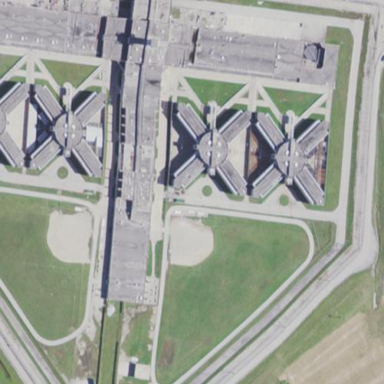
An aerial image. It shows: Prison facility surrounded by fence.